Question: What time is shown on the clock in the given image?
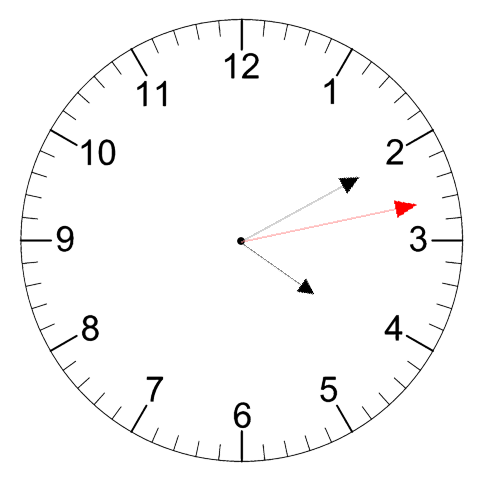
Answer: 04:10:13